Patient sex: M
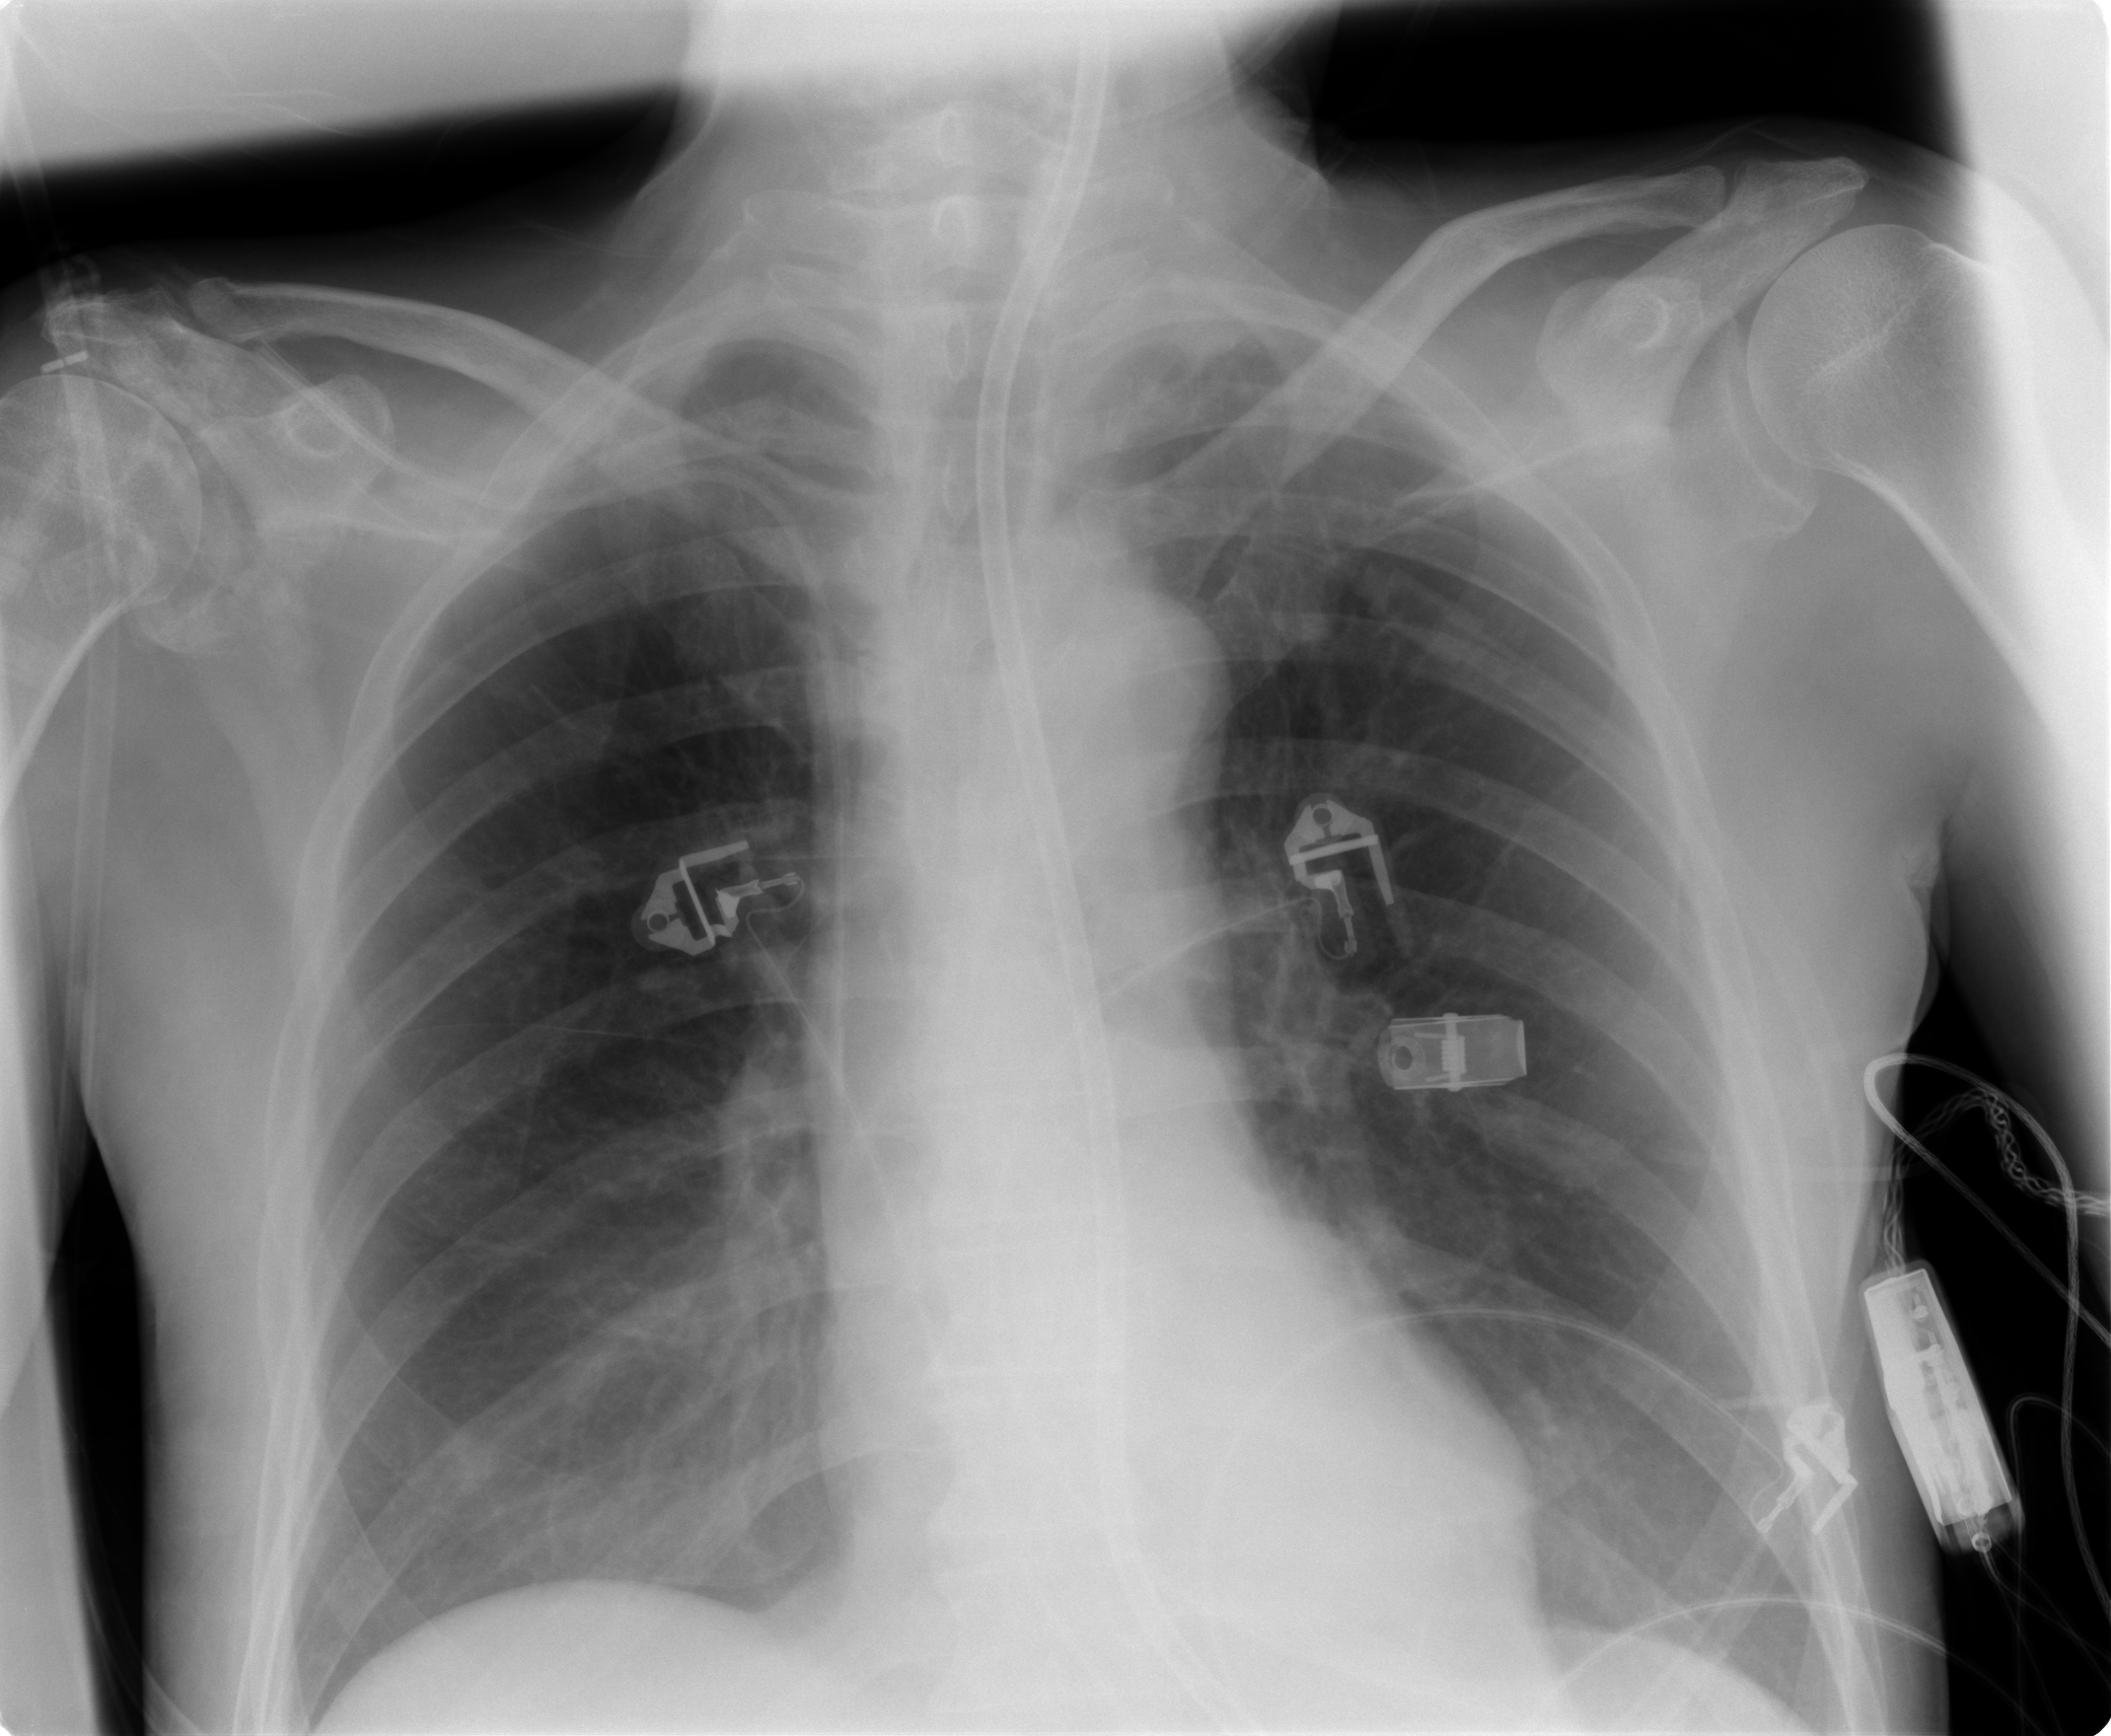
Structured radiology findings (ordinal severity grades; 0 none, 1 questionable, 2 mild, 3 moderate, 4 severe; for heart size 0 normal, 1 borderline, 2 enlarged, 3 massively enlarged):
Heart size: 2
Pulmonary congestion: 2
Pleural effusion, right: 0
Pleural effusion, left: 0
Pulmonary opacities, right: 0
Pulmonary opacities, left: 0
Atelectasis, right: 1
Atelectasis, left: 0